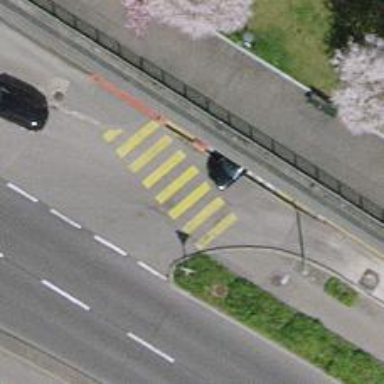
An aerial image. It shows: Uncontrolled crossing on the road.